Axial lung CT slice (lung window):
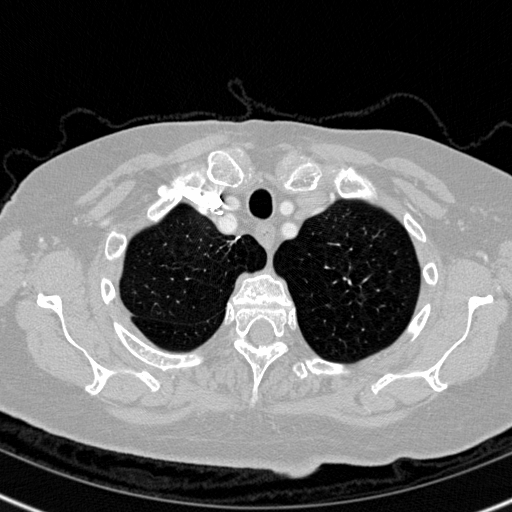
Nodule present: no